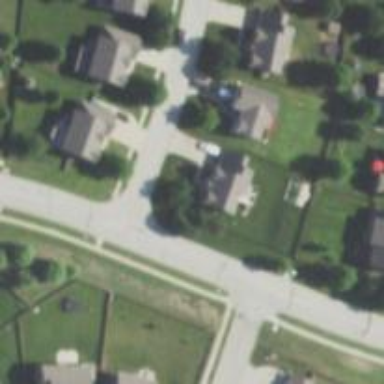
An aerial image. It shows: Residential road.